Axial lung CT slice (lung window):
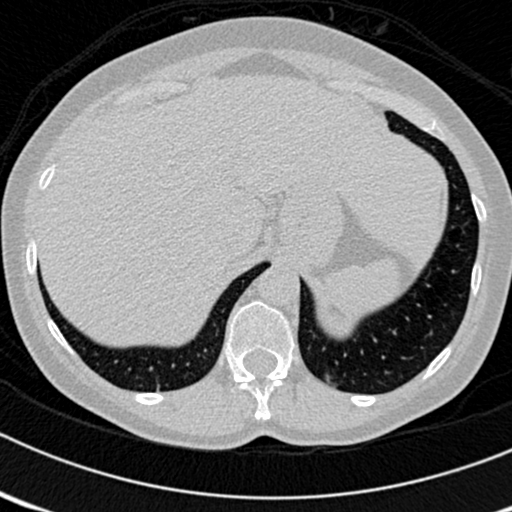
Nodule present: no